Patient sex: F
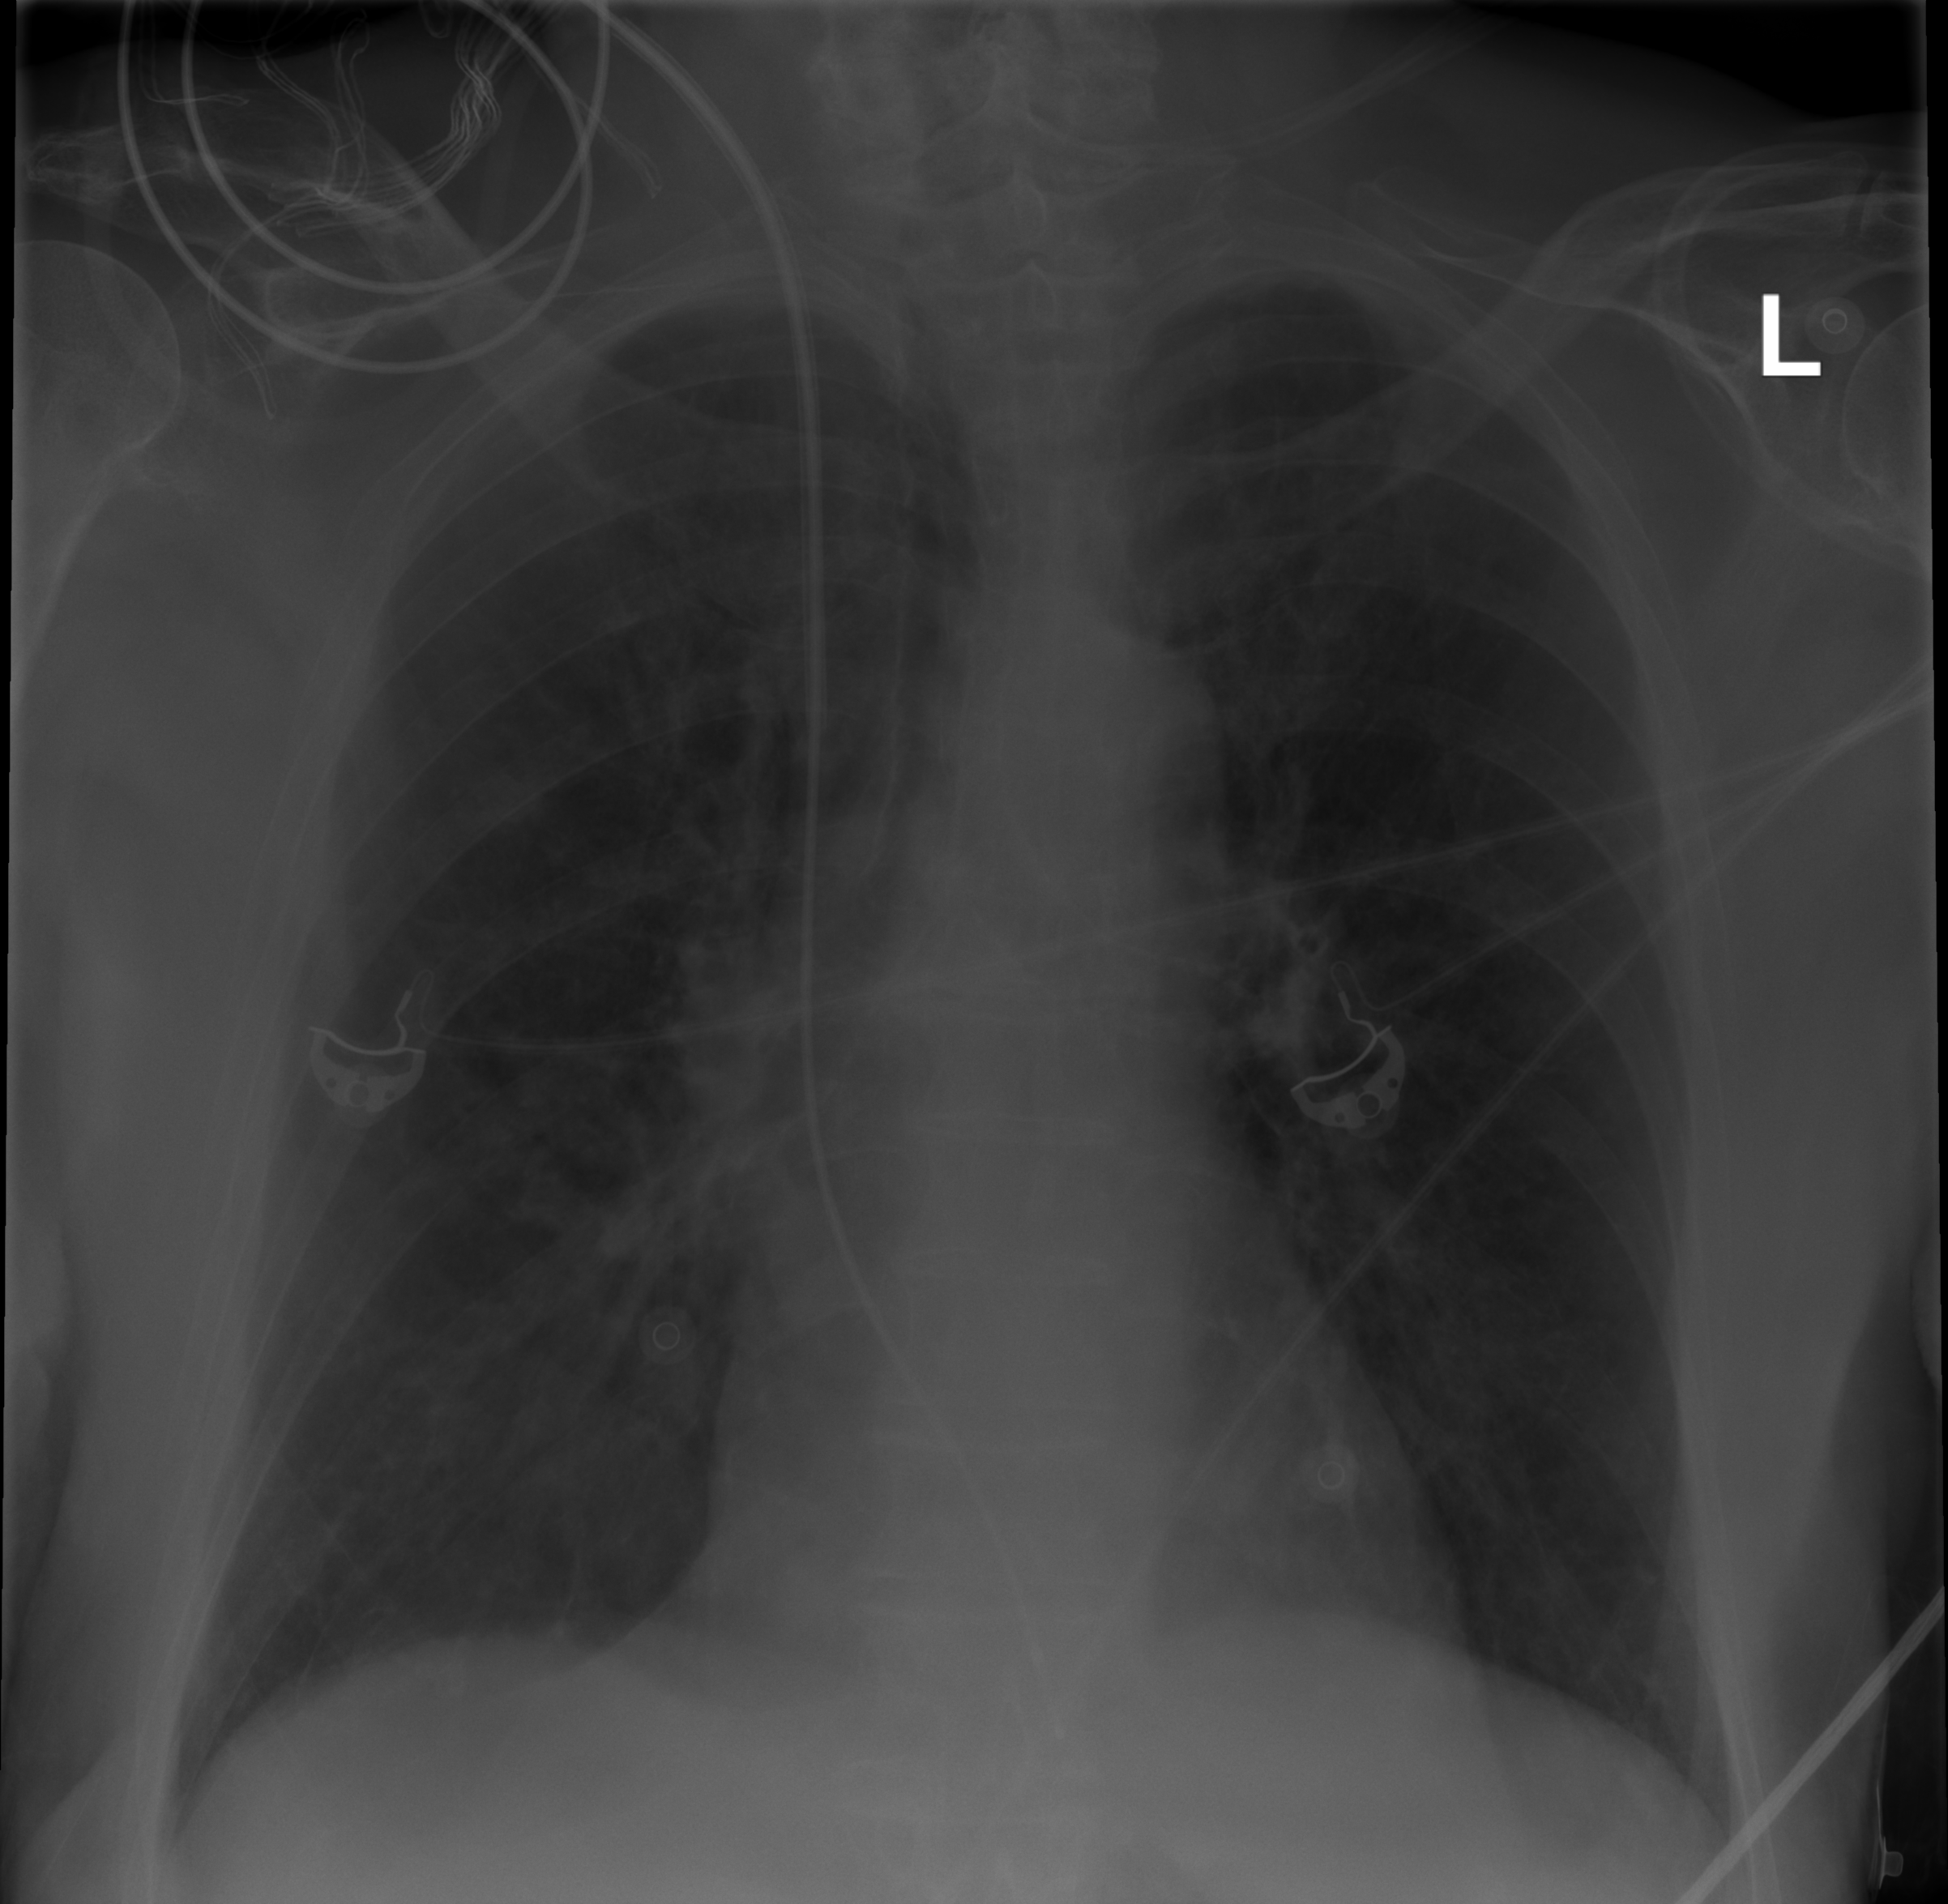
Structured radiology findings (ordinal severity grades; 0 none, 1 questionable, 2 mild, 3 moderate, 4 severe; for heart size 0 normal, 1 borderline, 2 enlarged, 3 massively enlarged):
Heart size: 0
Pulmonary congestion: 0
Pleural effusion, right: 0
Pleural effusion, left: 0
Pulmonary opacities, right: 2
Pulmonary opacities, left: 0
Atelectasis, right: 0
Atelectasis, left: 0